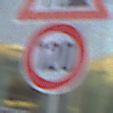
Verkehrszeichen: Geschwindigkeit120
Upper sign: Arbeitsstelle
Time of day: SunriseSunset
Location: Outdoor (Urban)
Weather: PartlyCloudy
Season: NotSpecified
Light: Natural